Question: i have problems to solve following sql statments.
1. List all books (BUCH.BUCHTITEL und BUCHART.BUCHARTBESCHREIBUNG) which are from "Naturheilkunde"
2. All books which are written from "Agatha Christie" .
3. Estimate the Value of all Books.
relation Schema:

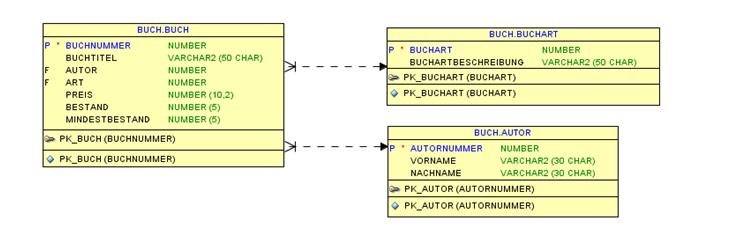
Answer: That should not be so hard ...
1) All books with the subject "Naturheilkunde"
'''
SELECT
b.BUCHTITEL,
ba.BUCHARTBESCHREIBUNG
FROM Buch AS b INNER JOIN BUCHART AS ba
ON b.ART = ba.BUCHART
WHERE
ba.BUCHARTBESCHREIBUNG = 'Naturheilkunde';
'''
2) All books written by Agatha Christi:
'''
SELECT
b.BUCHTITEL
FROM Buch AS b INNER JOIN AUTOR AS a
ON b.AUTOR = a.AUTORNUMMER
WHERE
a.VORNAME = 'Agatha' AND a.NACHNAME = 'Christi';
'''
3) Waht do you mean by "estimate"?
'''
SELECT
SUM(PREIS * BESTAND) AS Summe
FROM Buch
'''